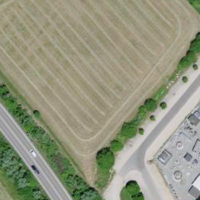
EUNIS habitat code: 55
Species observed at this site:
Prunus spinosa